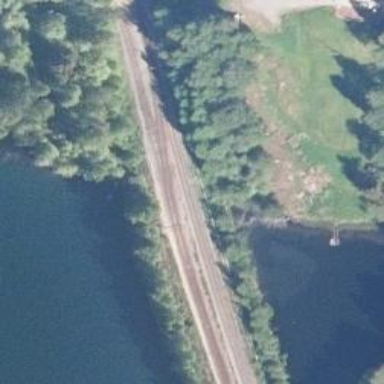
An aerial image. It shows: Railway track.